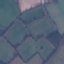
Land use / land cover class: Pasture